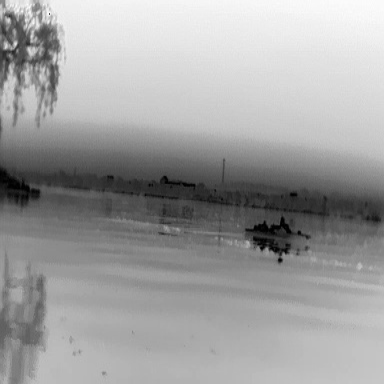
There is a warship in the infrared image.